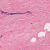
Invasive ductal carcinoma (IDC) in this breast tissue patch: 0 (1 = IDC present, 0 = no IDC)